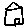
Label: house